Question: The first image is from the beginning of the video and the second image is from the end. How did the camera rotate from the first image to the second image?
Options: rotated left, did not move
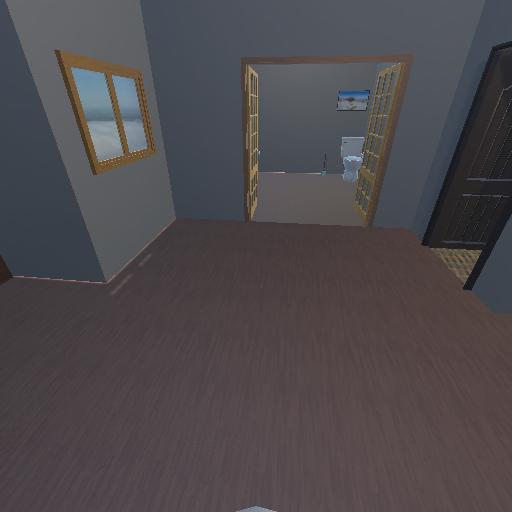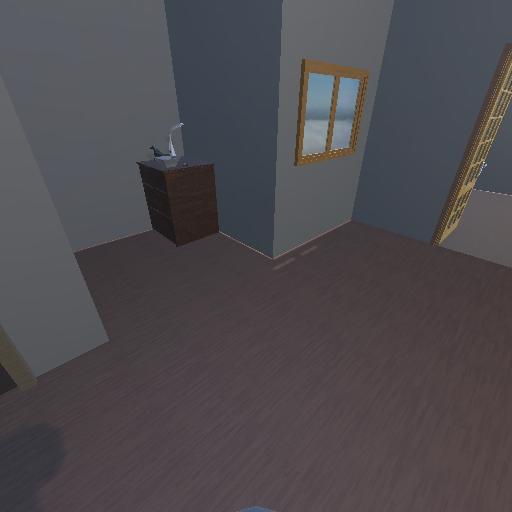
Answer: rotated left